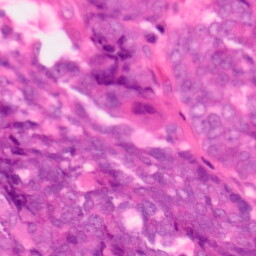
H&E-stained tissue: Colon